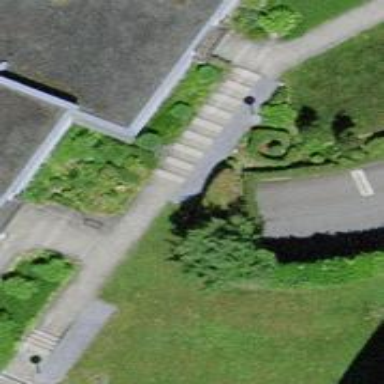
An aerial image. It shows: Group of garages.